Question: i want a stretchable back button i'm now using this line of coding, this is giving me a back button but i want it stretchable with a custom title in it so i tried to add this line in the code
'''
[button setTitle:@"back" forState:UIControlStateNormal];
'''
But it didn't work
'''
UIImage *buttonImage = [[UIImage imageNamed:@"backButton.png"] resizableImageWithCapInsets:UIEdgeInsetsMake(0, 16, 0, 16)];
//create the button and assign the image
UIButton *button = [UIButton buttonWithType:UIButtonTypeCustom];
[button setImage:buttonImage forState:UIControlStateNormal];
//buttonImage.size.width
//set the frame of the button to the size of the image (see note below)
button.frame = CGRectMake(0, 0, buttonImage.size.width, buttonImage.size.height);
[button addTarget:self action:@selector(back) forControlEvents:UIControlEventTouchUpInside];
//create a UIBarButtonItem with the button as a custom view
UIBarButtonItem *customBarItem = [[UIBarButtonItem alloc] initWithCustomView:button];
self.navigationItem.leftBarButtonItem = customBarItem;
'''
In the NavigationBar it display's i need a title inside so it can stretch?

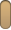
Answer: You have to use 'setBackgroundImage:forState' instead of 'setImage:forState:' if you want your image to be stretchable.
You should also set the width of the button to a higher value that allows your title to fit. As the image is stretchable, the button doesn't have to have the same size as the image.